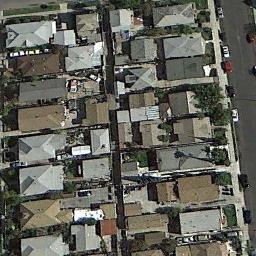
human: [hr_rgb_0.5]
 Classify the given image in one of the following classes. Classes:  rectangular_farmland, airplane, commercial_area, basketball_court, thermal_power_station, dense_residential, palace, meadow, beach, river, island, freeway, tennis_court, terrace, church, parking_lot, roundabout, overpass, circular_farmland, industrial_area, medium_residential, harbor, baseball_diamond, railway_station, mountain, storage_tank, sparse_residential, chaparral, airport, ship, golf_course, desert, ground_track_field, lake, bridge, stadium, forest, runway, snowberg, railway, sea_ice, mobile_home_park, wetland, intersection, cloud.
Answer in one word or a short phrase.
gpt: dense_residential